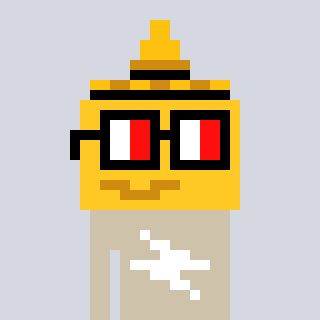
a pixel art character with square glasses with black frames and red eyes, a mustard-shaped head and a bege-colored body on a cool background